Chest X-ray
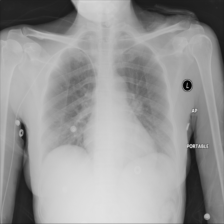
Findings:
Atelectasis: negative
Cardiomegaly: negative
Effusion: negative
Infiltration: negative
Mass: negative
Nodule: negative
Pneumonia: negative
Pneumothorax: negative
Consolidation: negative
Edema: negative
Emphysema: negative
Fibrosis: negative
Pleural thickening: negative
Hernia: negative